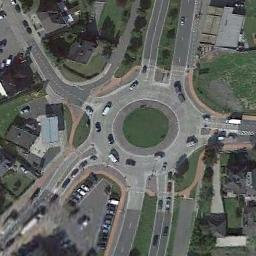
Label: roundabout